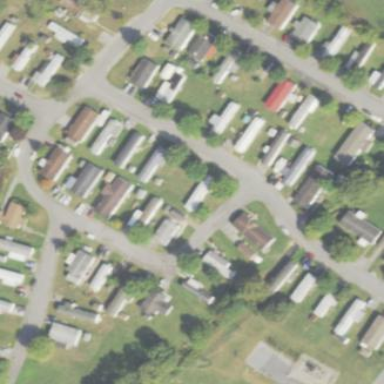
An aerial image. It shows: Residential area known as trailer park.